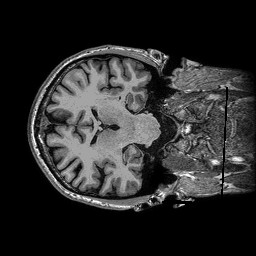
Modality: T1w
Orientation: axial
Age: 46
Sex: male